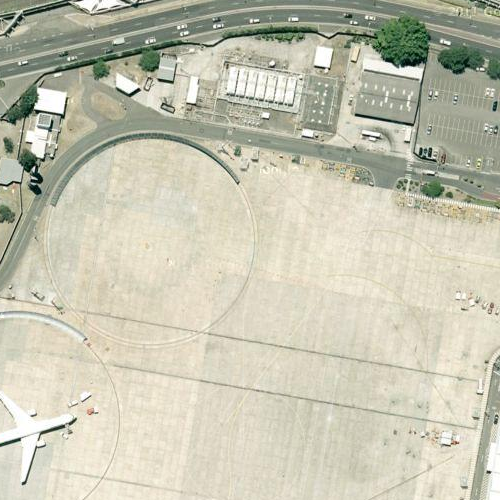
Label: sydney